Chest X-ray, AP view. Patient: 9 years old, sex M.
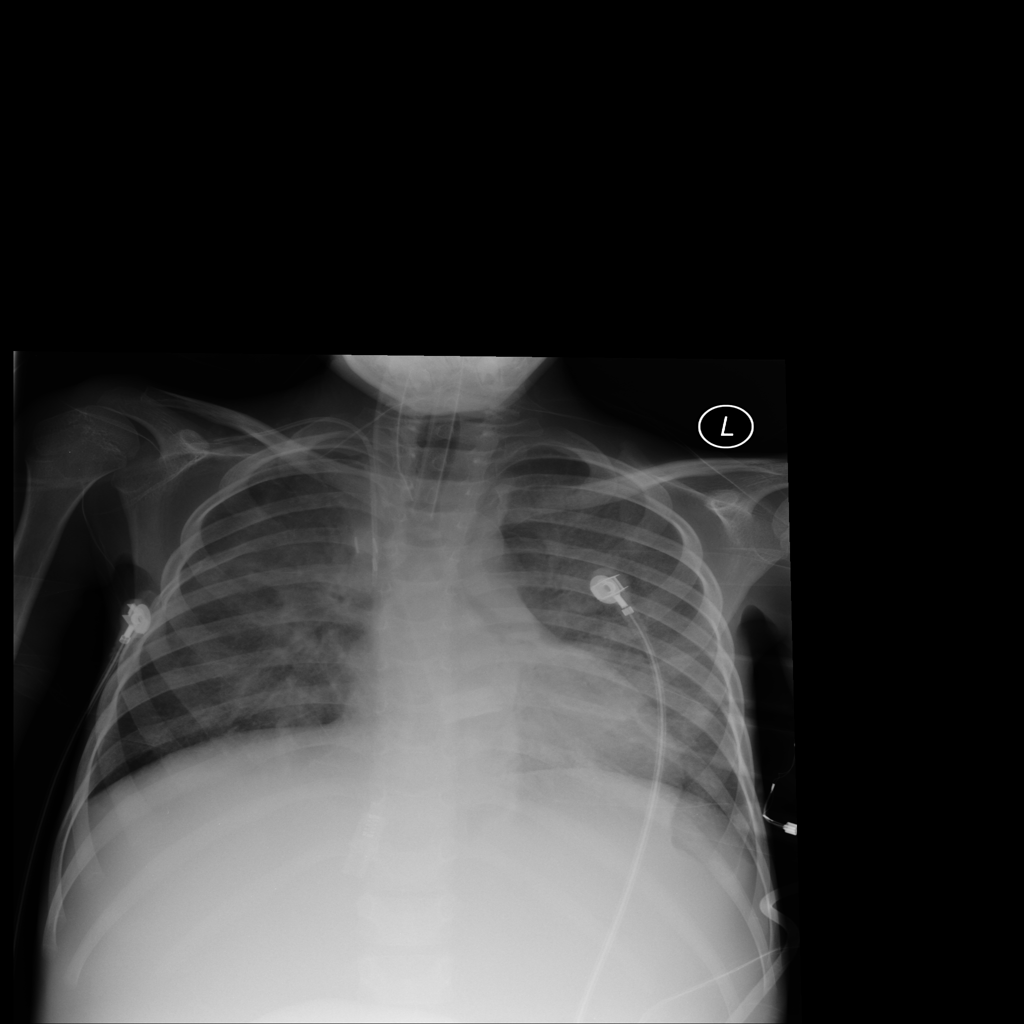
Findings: Infiltration